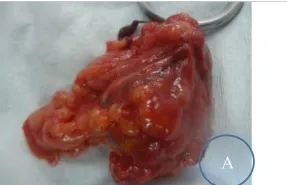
Left adrenalectomy postoperative specimen. En bloc.
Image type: medical_photograph (other_medical_photograph)